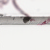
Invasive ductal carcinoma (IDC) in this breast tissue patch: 0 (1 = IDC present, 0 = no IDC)